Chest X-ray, AP view. Patient: 76 years old, sex M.
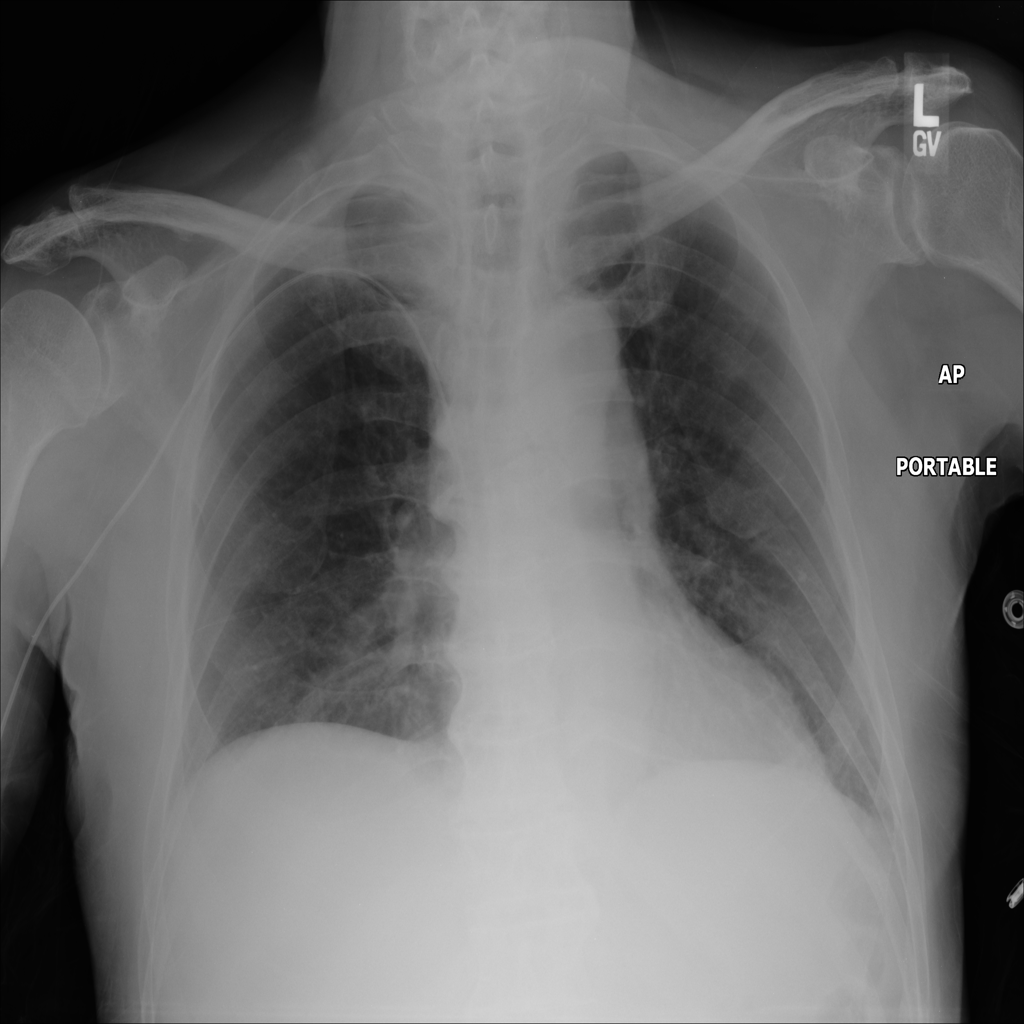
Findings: No Finding